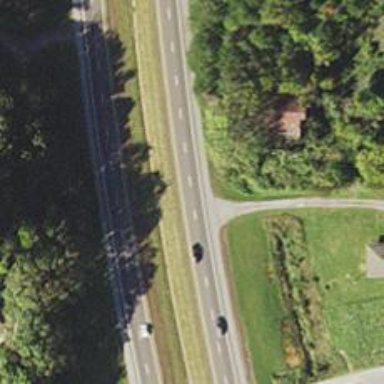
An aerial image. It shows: This image shows trunk highway that functions as expressway.